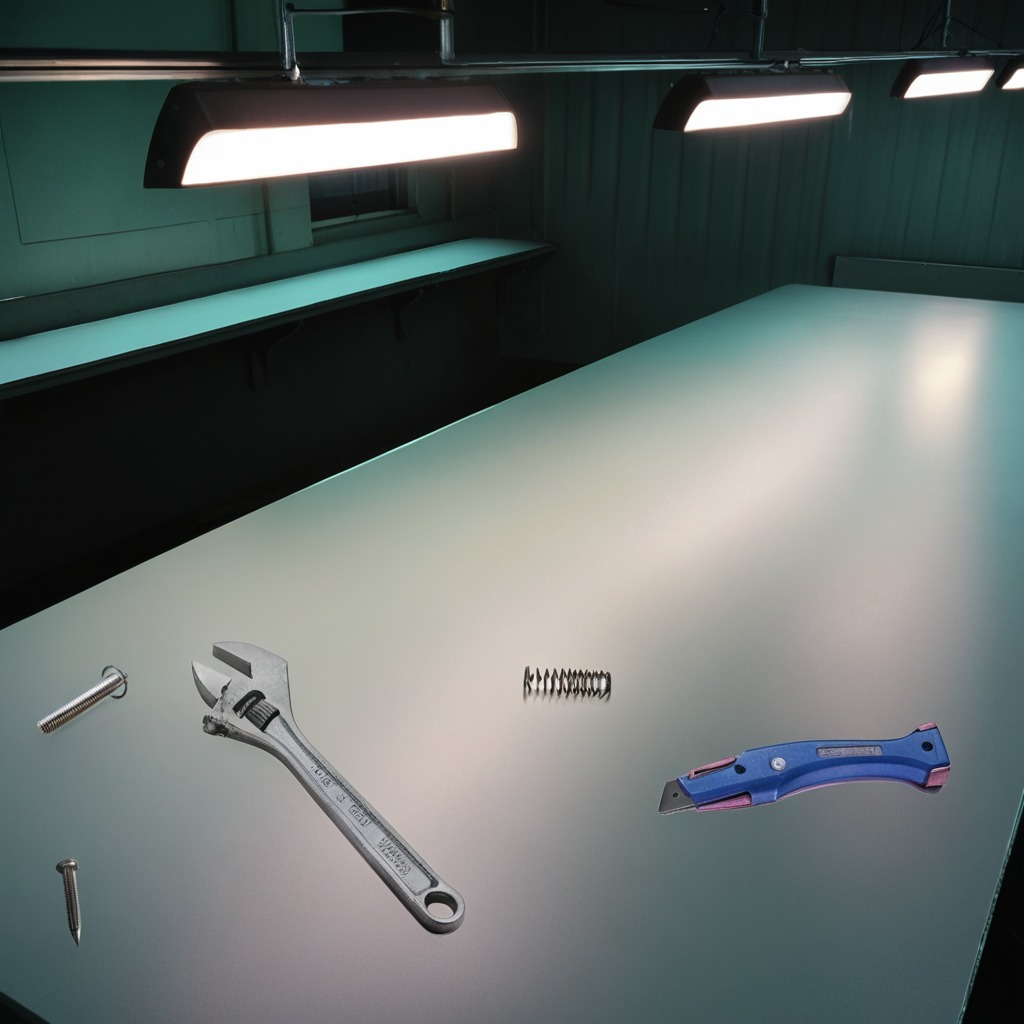
A utility knife, an iron nail, a coiled metal spring, and a wrench are lying on the clean empty table in a railway signal maintenance room.